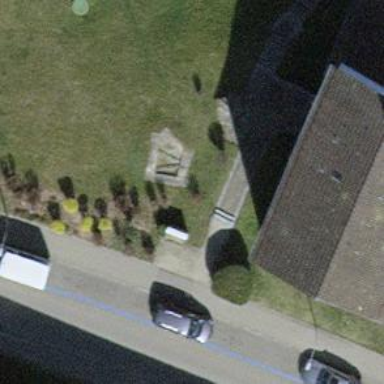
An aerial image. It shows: Set of steps on the road.